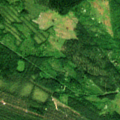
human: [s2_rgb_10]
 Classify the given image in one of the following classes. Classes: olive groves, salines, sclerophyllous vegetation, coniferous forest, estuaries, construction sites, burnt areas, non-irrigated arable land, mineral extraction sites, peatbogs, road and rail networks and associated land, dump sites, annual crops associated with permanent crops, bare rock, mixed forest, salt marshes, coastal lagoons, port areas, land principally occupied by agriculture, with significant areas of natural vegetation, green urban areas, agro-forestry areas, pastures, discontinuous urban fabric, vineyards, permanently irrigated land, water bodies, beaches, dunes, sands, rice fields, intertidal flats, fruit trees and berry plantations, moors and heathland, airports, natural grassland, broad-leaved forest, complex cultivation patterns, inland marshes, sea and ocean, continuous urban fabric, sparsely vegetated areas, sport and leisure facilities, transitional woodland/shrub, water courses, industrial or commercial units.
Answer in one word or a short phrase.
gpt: coniferous forest, mixed forest, transitional woodland/shrub